Interaction volume radius: 5 \u00c5
Interaction volume height: 10 \u00c5
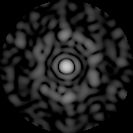
Disorder parameter: 0.8736